Question: I have a viewcontroller that has a tableView. I want view and tableView to start from the top point of status bar (under status bar). How can I achieve that?

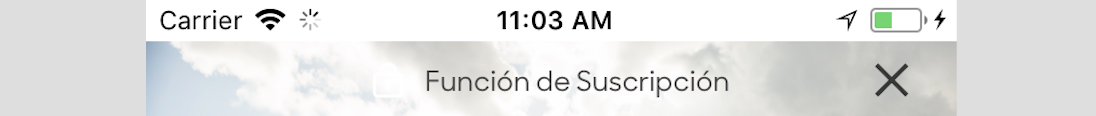
Answer: 1. you can hide status bar with this code in your view controller override var prefersStatusBarHidden: Bool {
return true
}
2. If you don't want to hide status bar you can set your table view's top constraint equal to super view's top
<URL>
This worked for me
<URL>
Orange view is under status bar